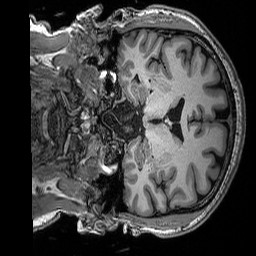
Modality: T1w
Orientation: coronal
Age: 41
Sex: male